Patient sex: F
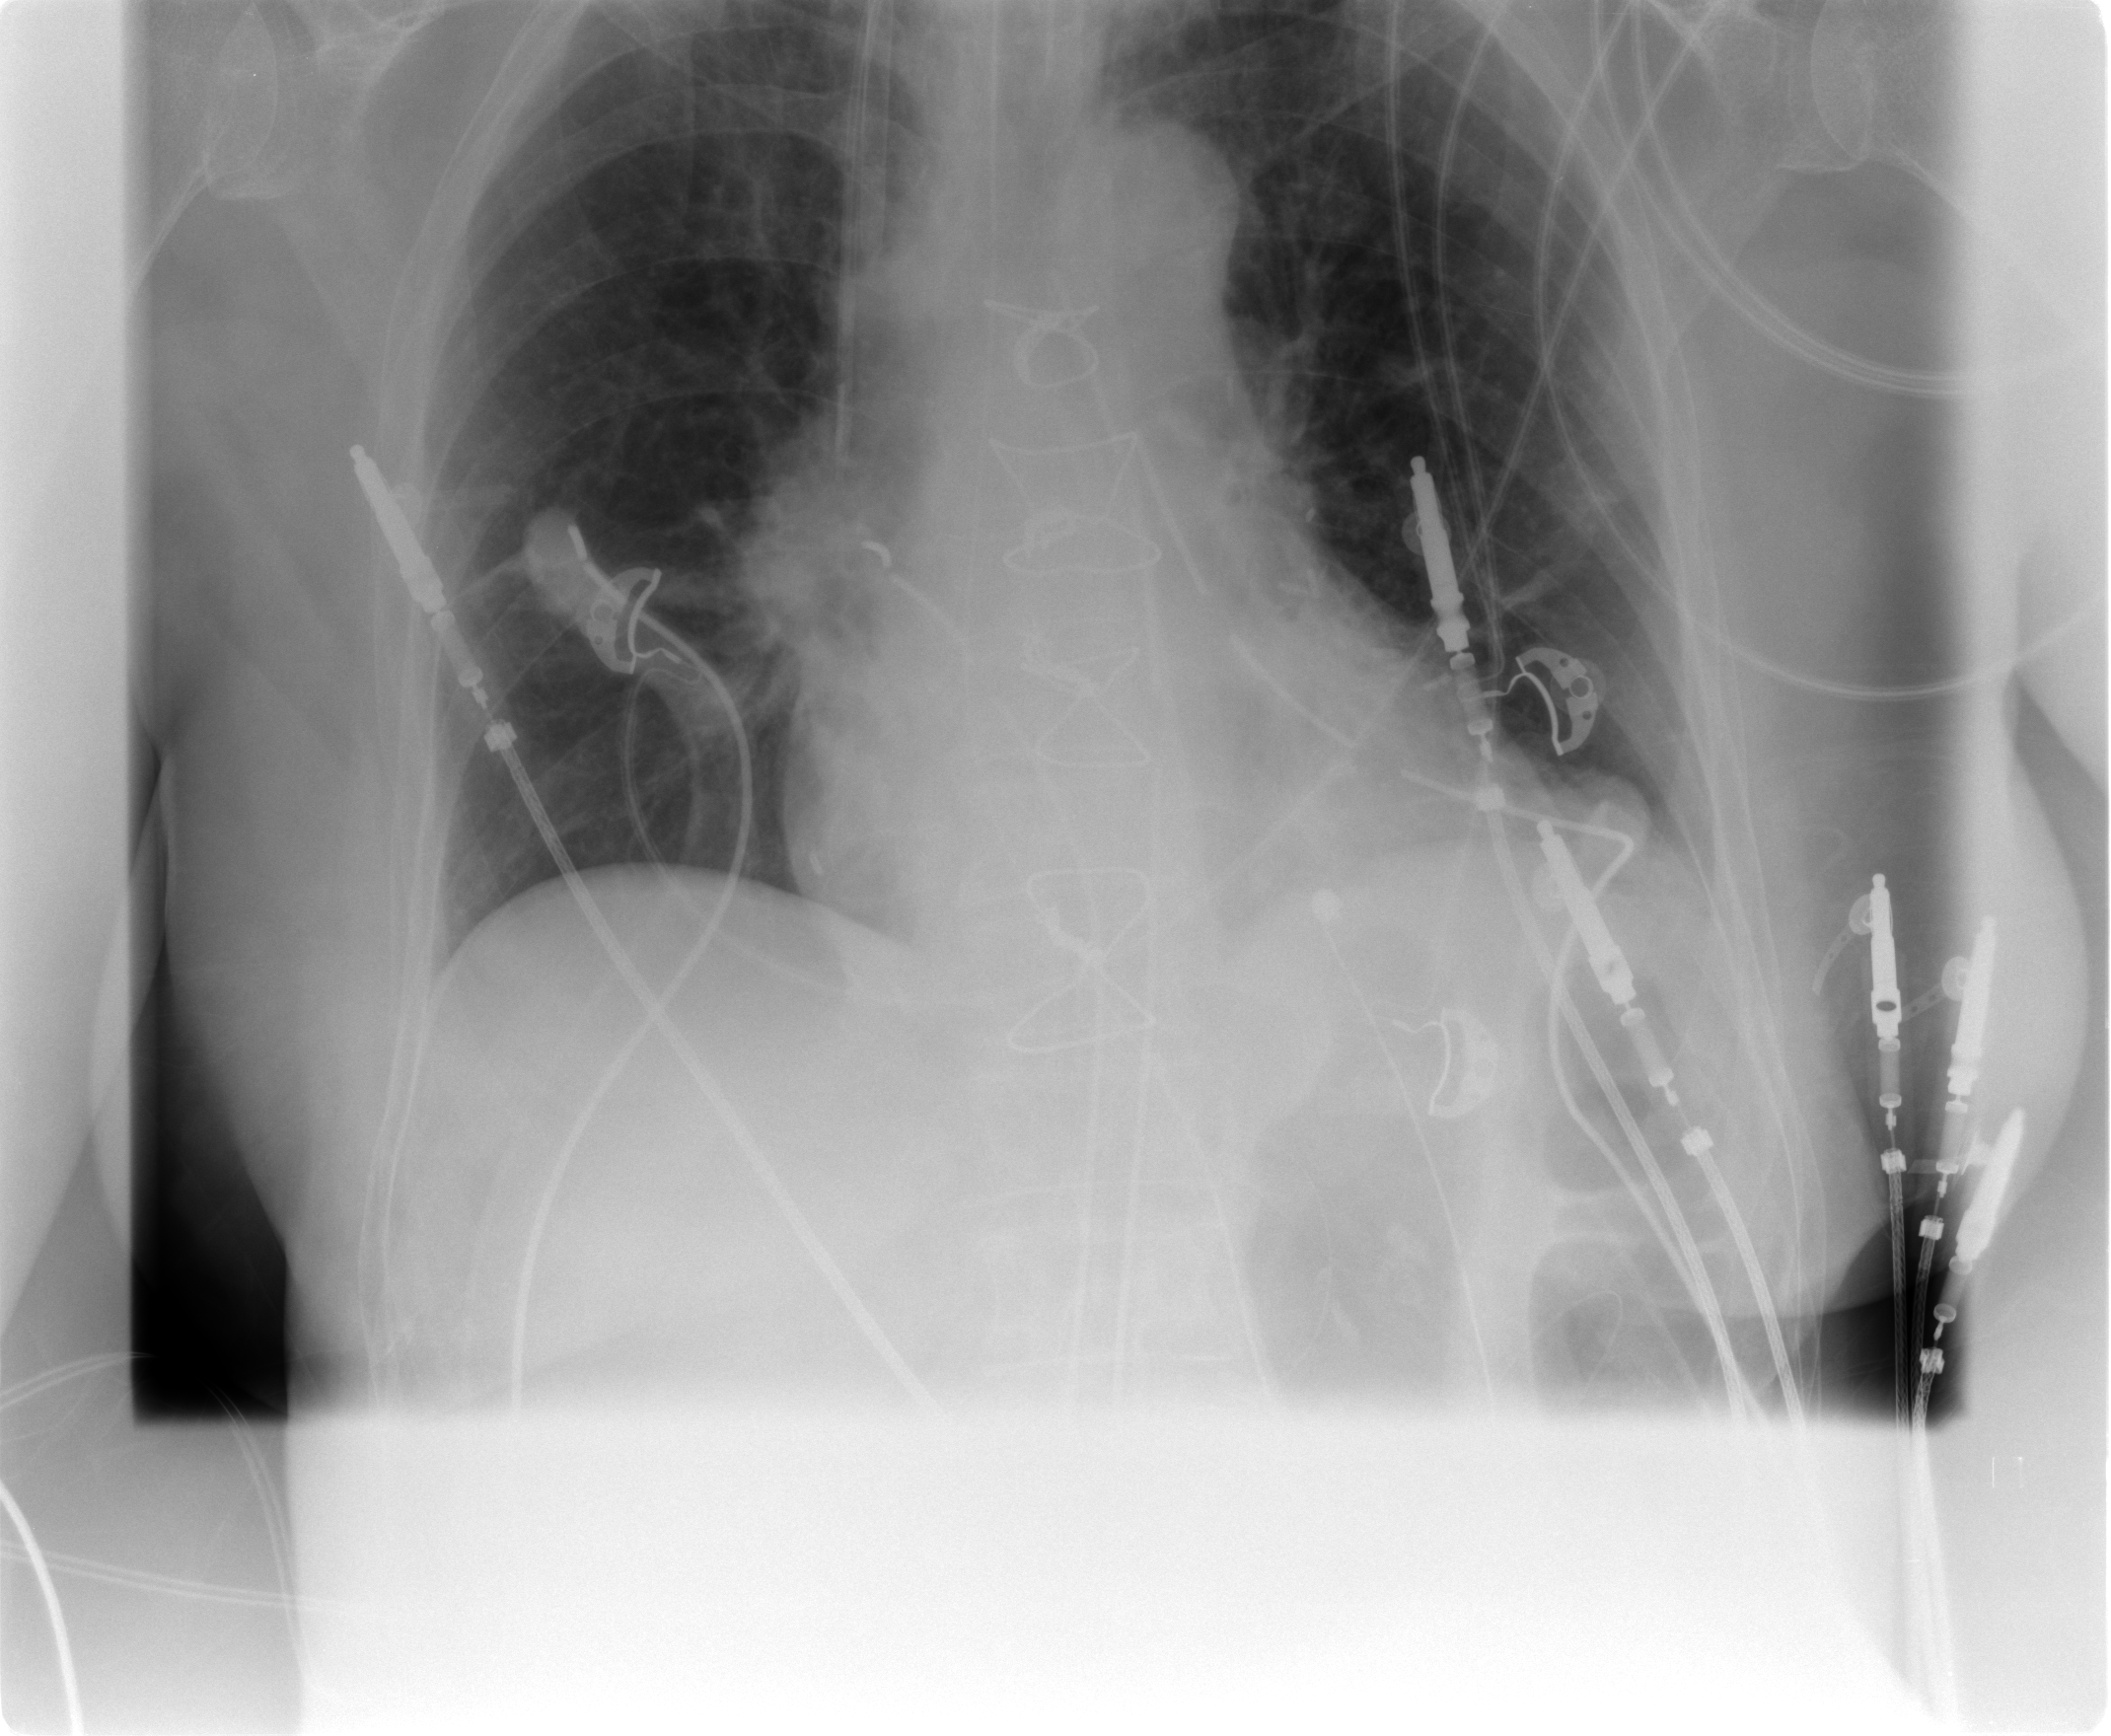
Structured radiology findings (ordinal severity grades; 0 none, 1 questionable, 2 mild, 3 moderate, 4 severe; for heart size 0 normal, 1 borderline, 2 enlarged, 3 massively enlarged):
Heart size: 0
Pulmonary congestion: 0
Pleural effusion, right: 0
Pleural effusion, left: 1
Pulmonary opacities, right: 0
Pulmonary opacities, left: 0
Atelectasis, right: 0
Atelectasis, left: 0